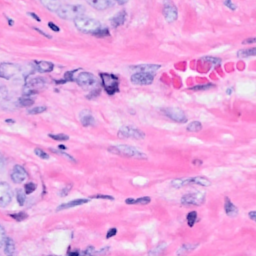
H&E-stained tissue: Breast